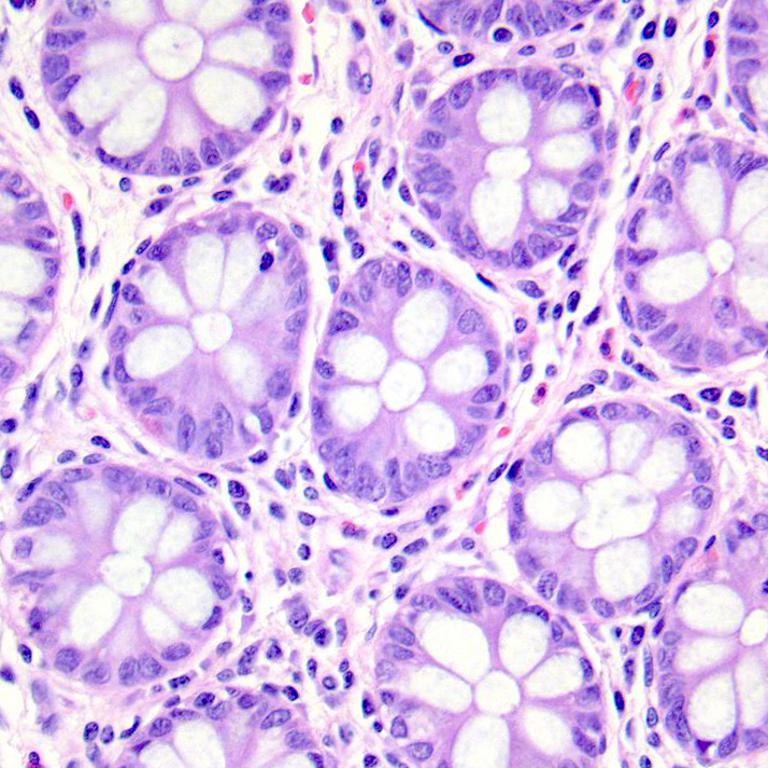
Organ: colon
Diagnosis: benign